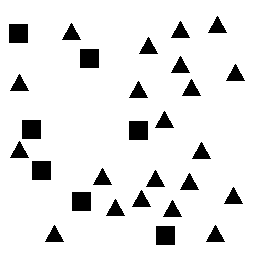
Squares: 7
Triangles: 21
Stars: 0
Total shapes: 28